Field crop: maize
Growth stage: 2
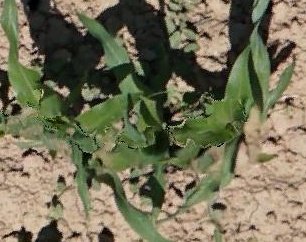
Species: maize